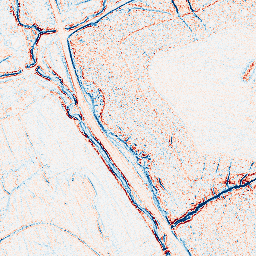
Category: edge_preserving
Decomposition family: bilateral
Decomposition parameters: d: 5
sigma_color: 75
sigma_space: 75
Upsampling method: lanczos
Upsampling parameters: scale: 8
Upsampling scale: 8